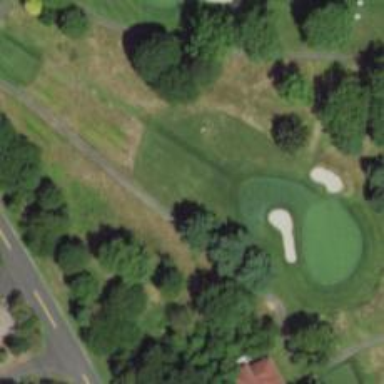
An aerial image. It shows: View of golf hole.